Interaction volume radius: 5 \u00c5
Interaction volume height: 20 \u00c5
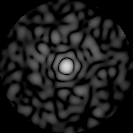
Disorder parameter: 0.8438